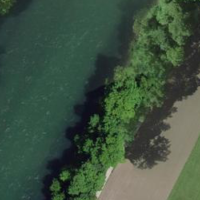
EUNIS habitat code: 15
Species observed at this site:
Chroicocephalus ridibundus
Phalacrocorax carbo
Corvus corone
Cygnus olor
Fulica atra
Anas platyrhynchos
Mergus merganser
Aythya fuligula
Buteo buteo
Falco tinnunculus
Columba palumbus